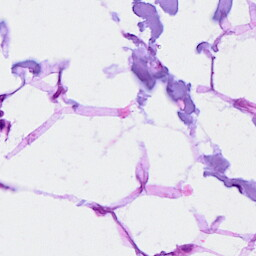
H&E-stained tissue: Breast